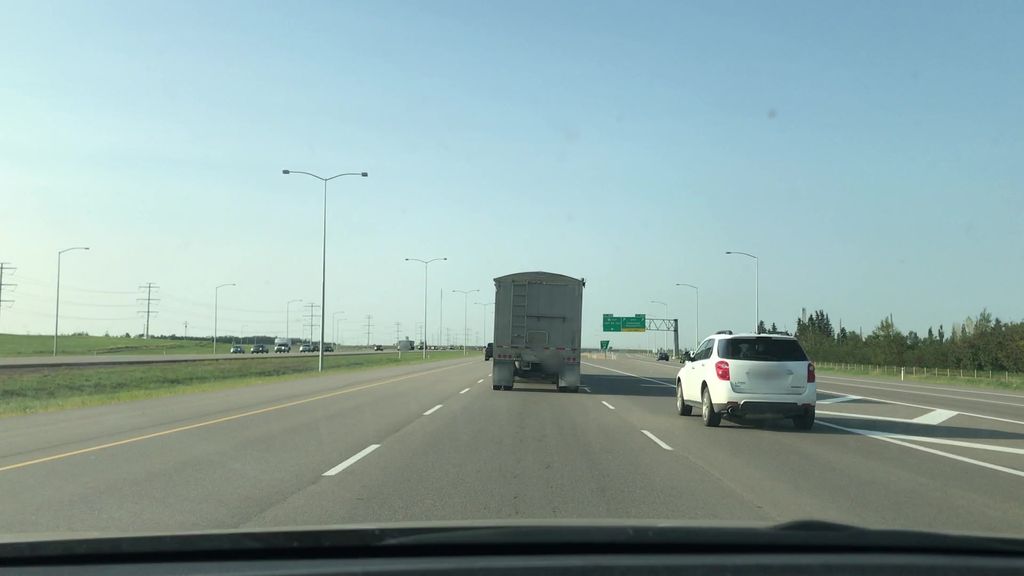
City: edmonton